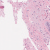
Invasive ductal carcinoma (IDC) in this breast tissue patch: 0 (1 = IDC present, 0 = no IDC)